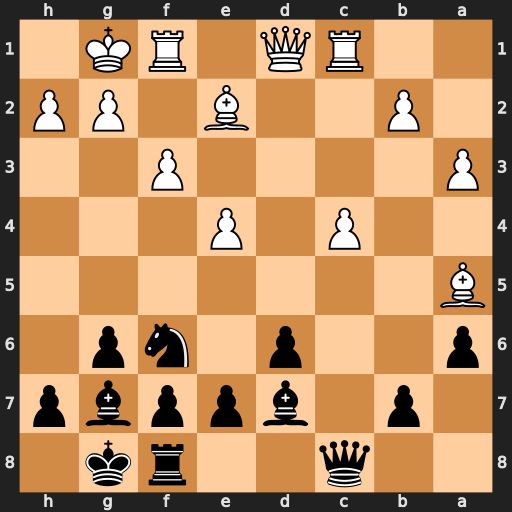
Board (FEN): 2q2rk1/1p1bppbp/p2p1np1/B7/2P1P3/P4P2/1P2B1PP/2RQ1RK1
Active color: b
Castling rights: -
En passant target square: -
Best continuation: Qc5+ Kh1 Qxa5